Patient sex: F
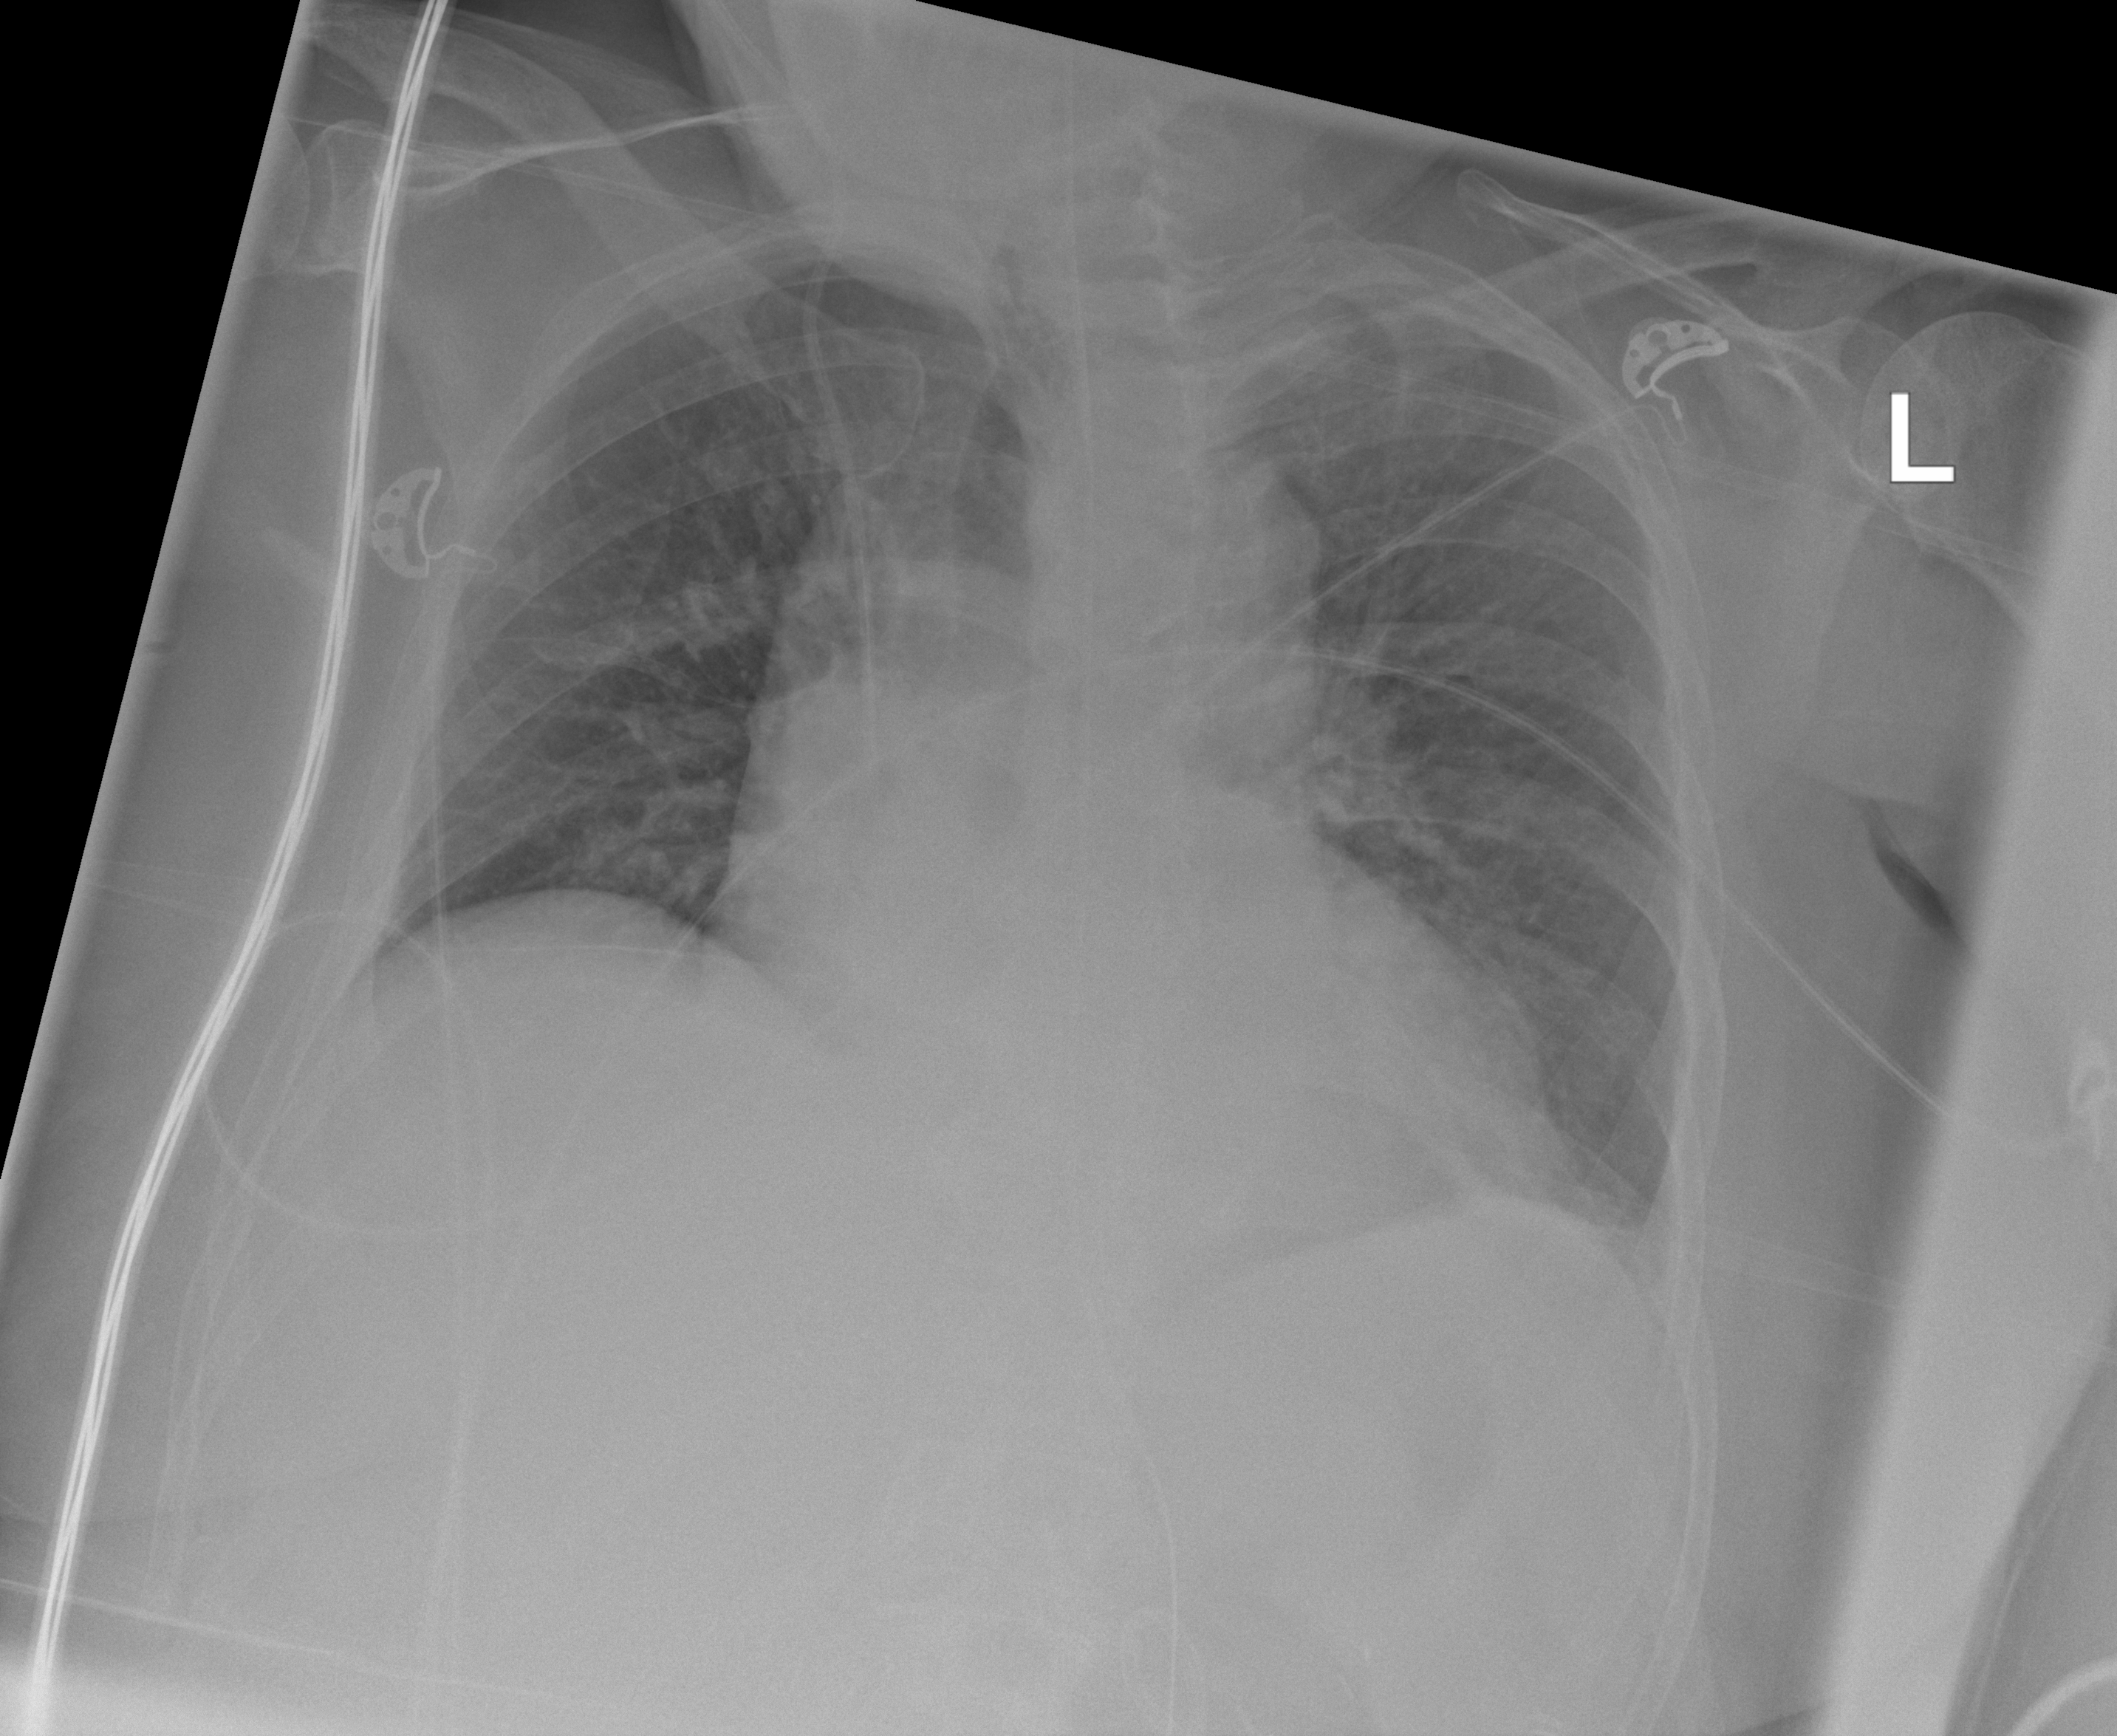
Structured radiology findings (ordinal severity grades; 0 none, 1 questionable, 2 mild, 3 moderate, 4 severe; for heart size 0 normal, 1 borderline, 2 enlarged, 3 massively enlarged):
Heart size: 2
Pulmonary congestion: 2
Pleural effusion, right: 0
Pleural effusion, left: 0
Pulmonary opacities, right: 0
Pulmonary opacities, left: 0
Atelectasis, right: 0
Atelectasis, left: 2